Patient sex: M
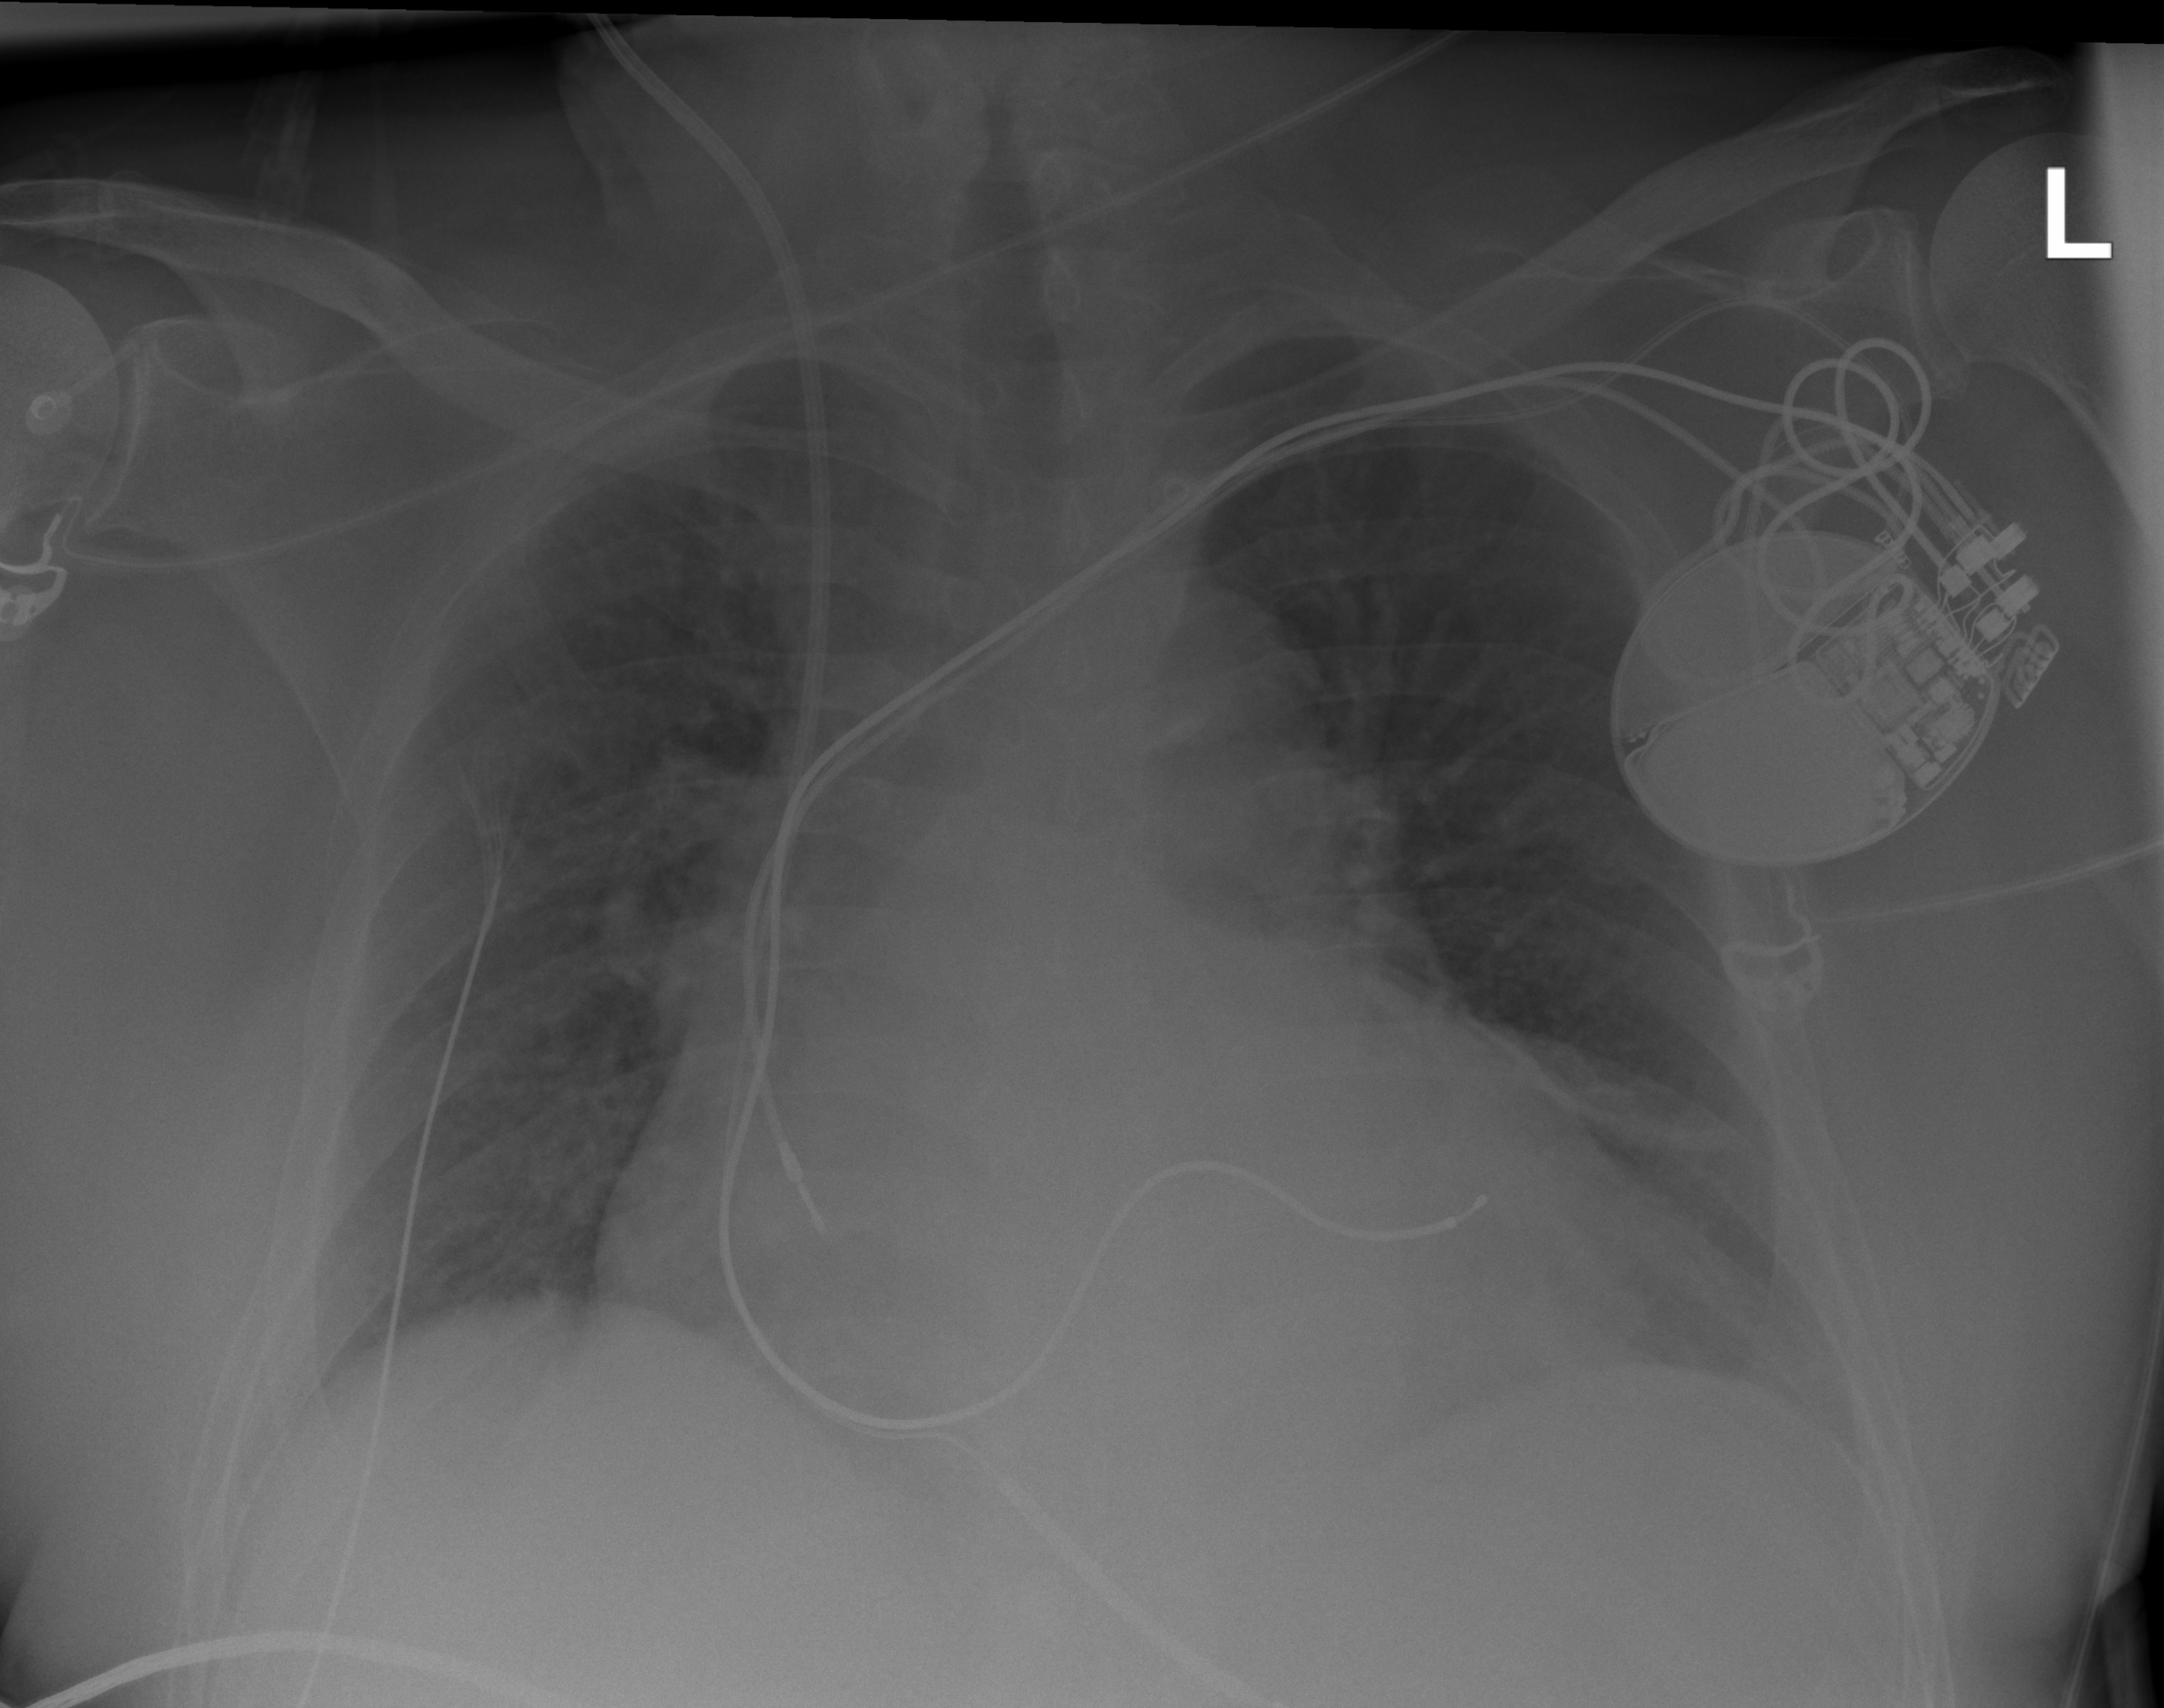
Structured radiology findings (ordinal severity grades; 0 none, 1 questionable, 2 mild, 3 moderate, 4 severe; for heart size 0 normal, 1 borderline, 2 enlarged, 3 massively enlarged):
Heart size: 2
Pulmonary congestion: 2
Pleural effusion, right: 1
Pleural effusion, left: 2
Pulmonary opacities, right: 1
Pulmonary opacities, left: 1
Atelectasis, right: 2
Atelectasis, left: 2